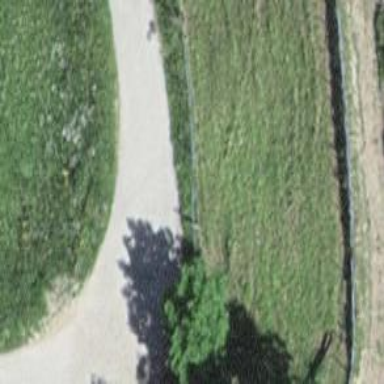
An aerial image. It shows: Paved service road with grade1 tracktype.